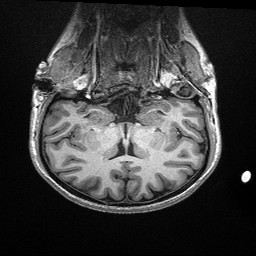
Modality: T1w
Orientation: sagittal
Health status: healthy
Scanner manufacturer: siemens
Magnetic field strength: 3 T
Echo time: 0.00298 s